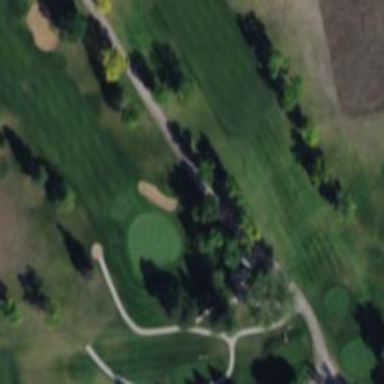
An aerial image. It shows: Golf hole.